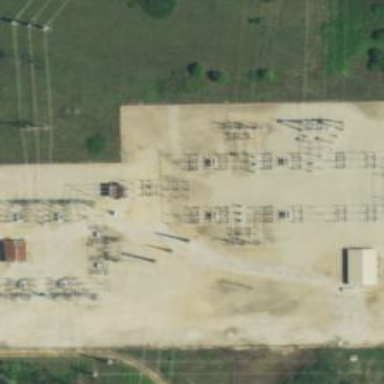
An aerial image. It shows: Switch used for power control.